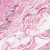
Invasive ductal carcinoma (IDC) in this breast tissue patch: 0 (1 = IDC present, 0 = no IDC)